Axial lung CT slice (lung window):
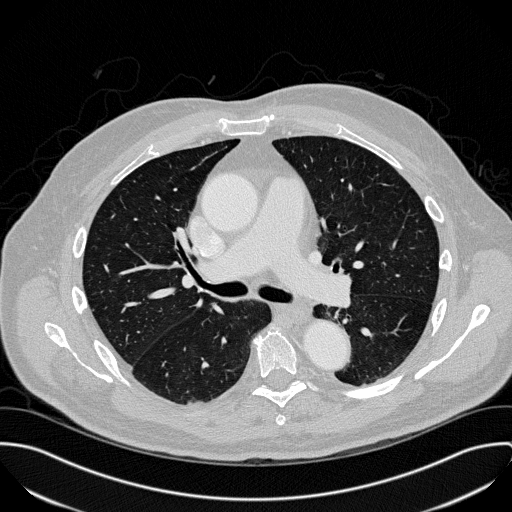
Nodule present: no